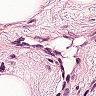
Metastatic tissue present: no